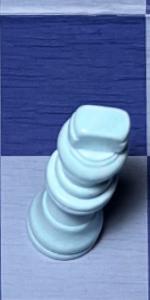
Label: King_White